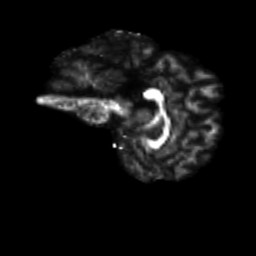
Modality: FA
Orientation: sagittal
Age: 49
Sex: female
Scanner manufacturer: siemens
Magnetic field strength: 3 T
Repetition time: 4.71 s
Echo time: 0.0906 s